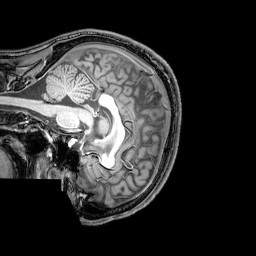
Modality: T1w
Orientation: sagittal
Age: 25
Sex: male
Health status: healthy
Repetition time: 0.081 s
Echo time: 0.037 s